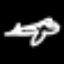
Label: airplane